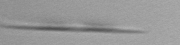
Label: pennate_Pseudo-nitzschia